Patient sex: F
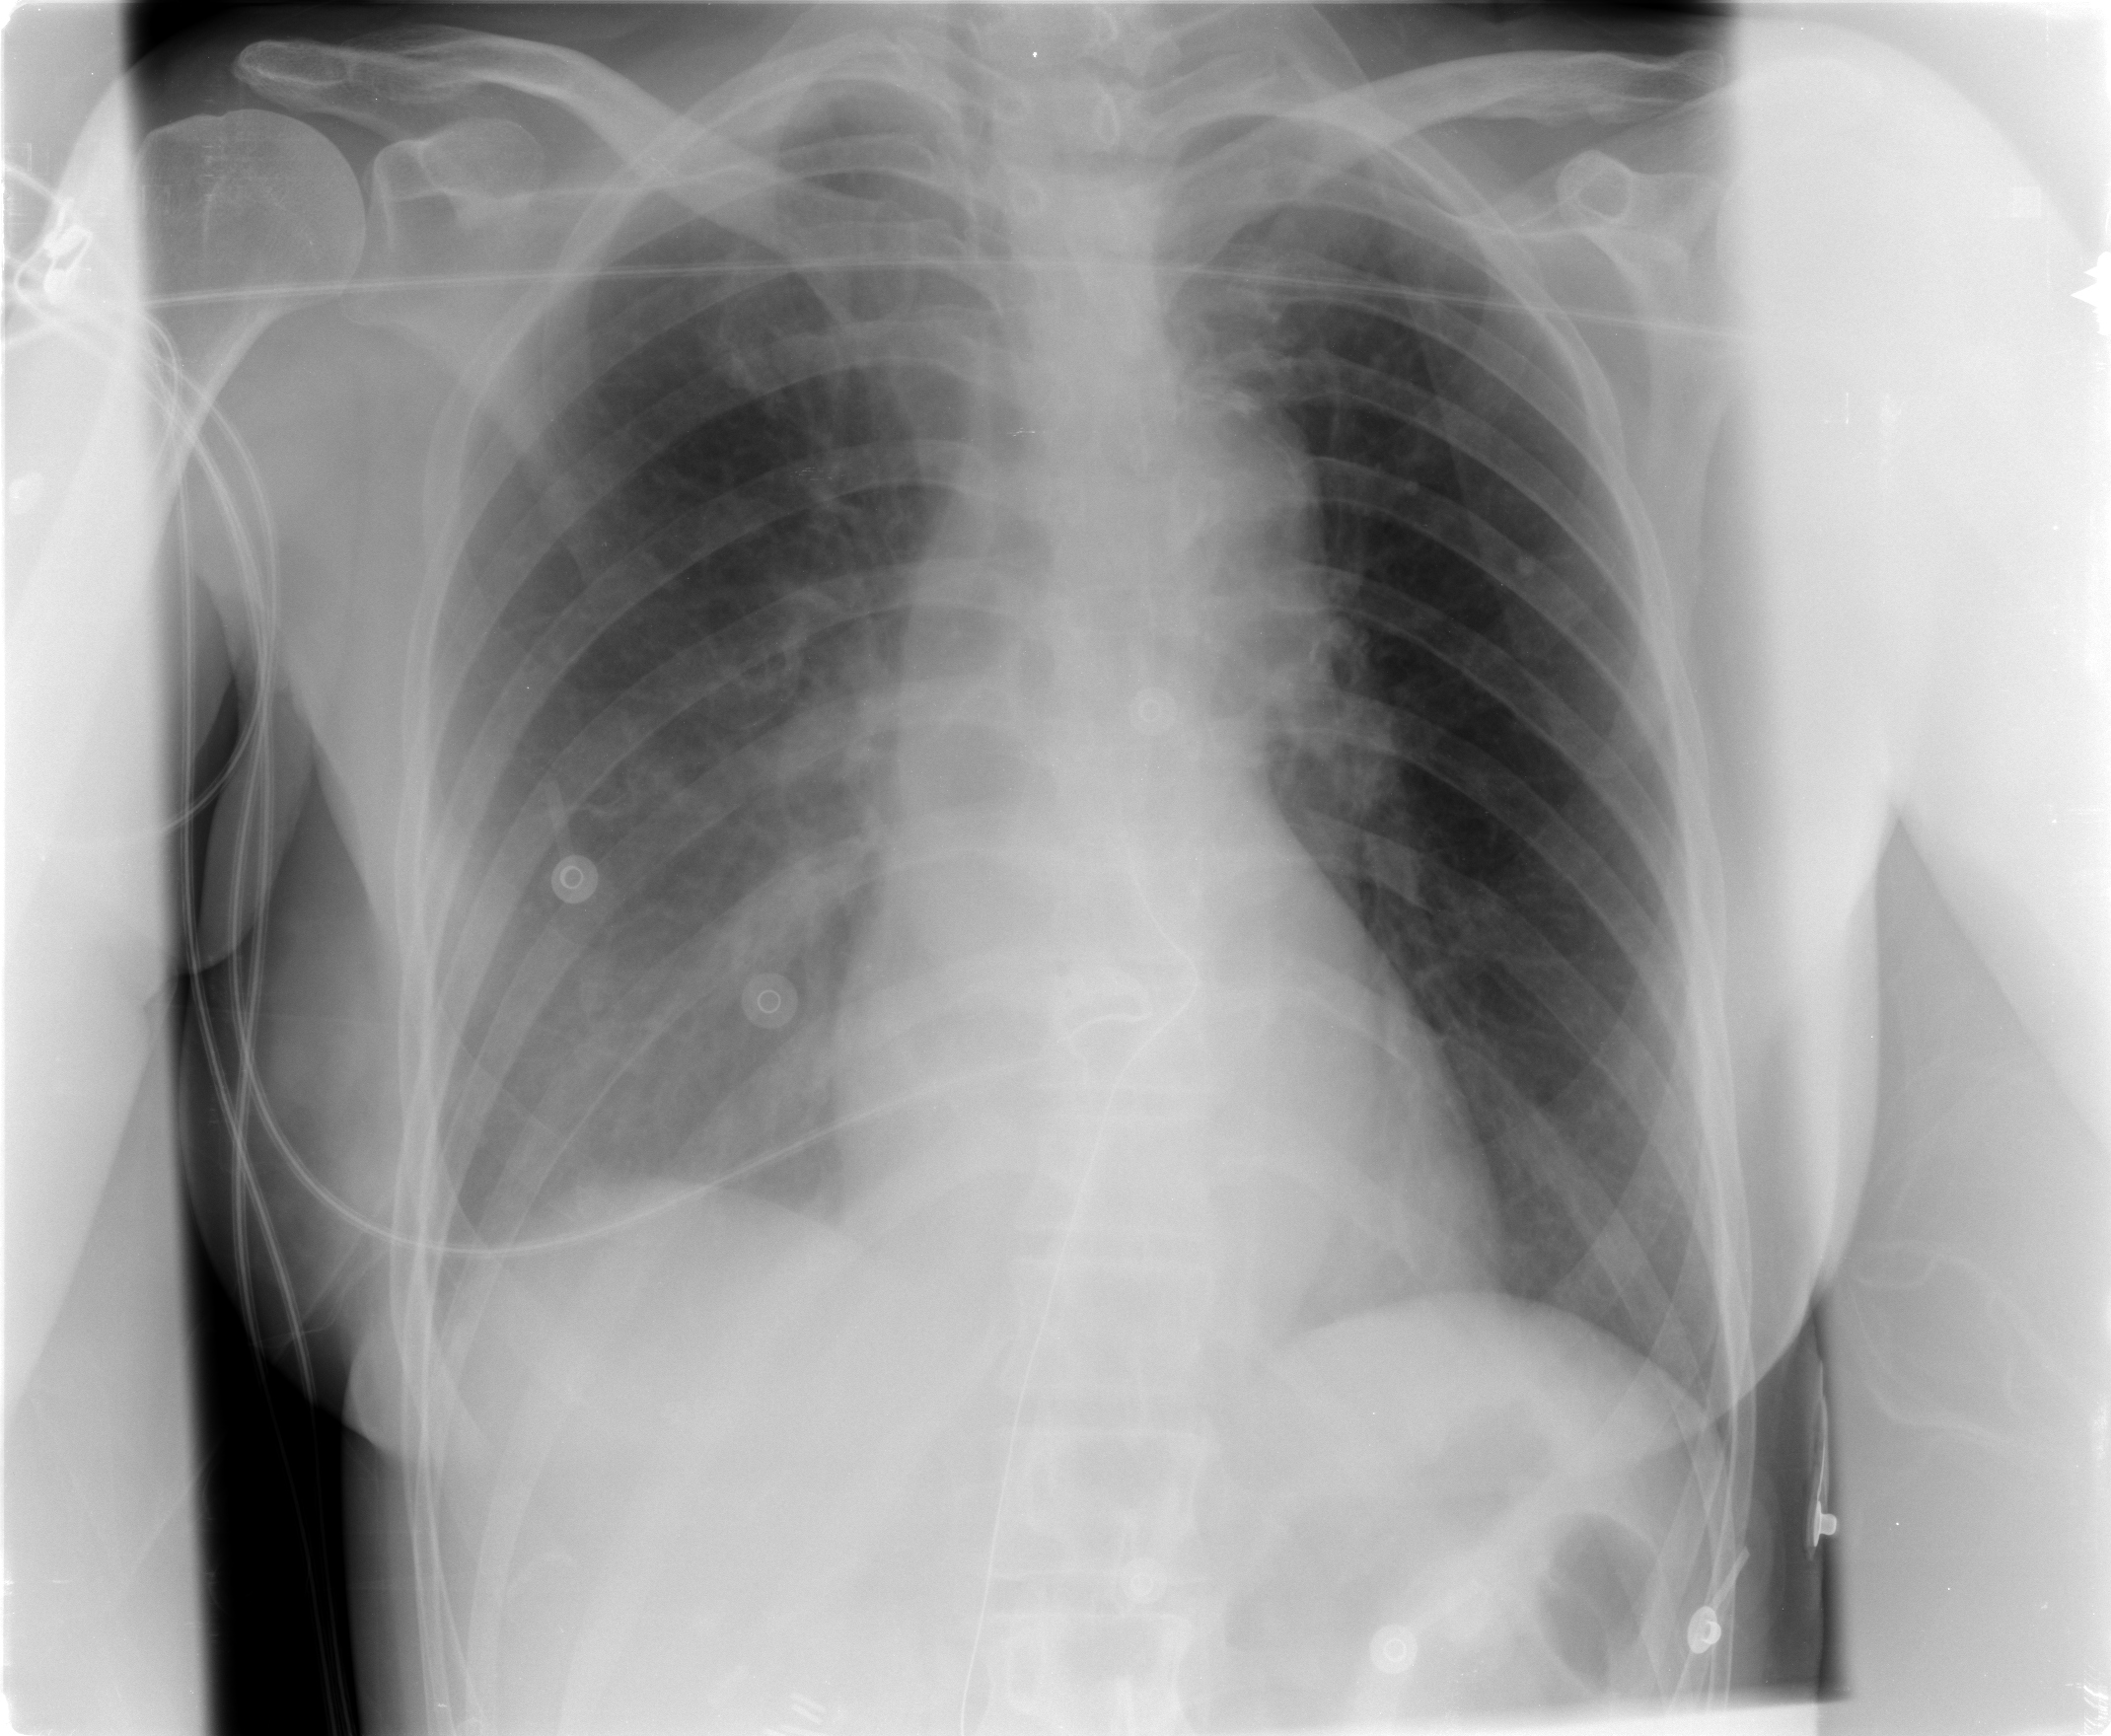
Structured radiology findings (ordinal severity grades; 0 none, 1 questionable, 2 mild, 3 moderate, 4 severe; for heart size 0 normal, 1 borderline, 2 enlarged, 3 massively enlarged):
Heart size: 0
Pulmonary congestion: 1
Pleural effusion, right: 2
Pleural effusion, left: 0
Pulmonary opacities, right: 0
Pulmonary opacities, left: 0
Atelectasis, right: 2
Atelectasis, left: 0